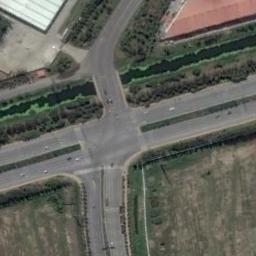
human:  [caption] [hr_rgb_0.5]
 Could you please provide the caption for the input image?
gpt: An intersection with sparse traffic is between some clearings and a green belt is next to the intersection .

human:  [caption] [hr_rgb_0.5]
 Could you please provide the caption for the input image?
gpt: There are several moving vehicles on the slanted intersection of the intersection, And there are many buildings and some trees around the intersection .

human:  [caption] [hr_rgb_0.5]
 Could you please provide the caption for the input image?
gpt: There are several cars at the intersection .

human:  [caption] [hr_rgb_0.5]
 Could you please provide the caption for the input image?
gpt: There is no traffic above the intersection .

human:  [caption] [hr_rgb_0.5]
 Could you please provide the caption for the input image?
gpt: There are green belts and lawns beside the intersection .